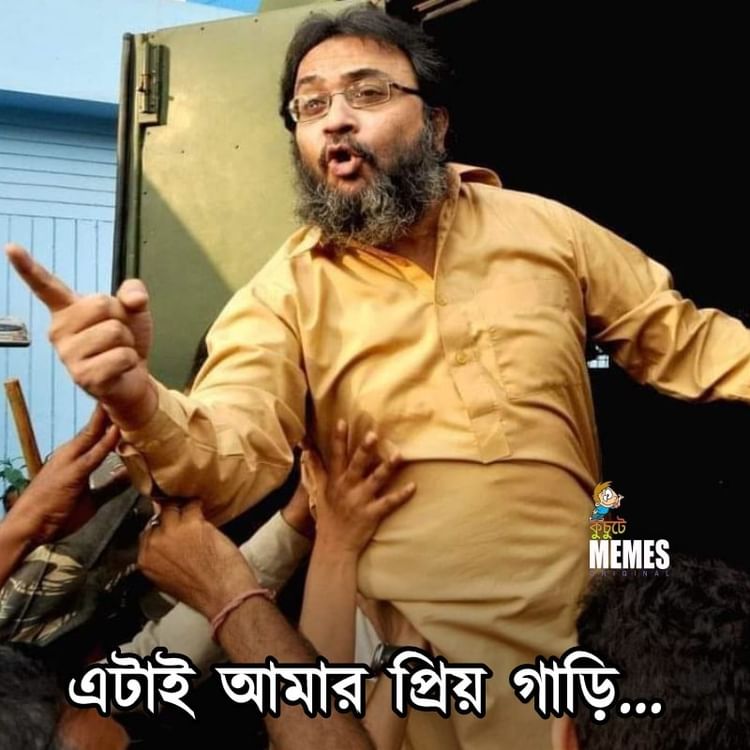
Text: এটাই আমার প্রিয় গাড়ি...
Label: Hate
Hate category: Political
Targeted group: Organization